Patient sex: F
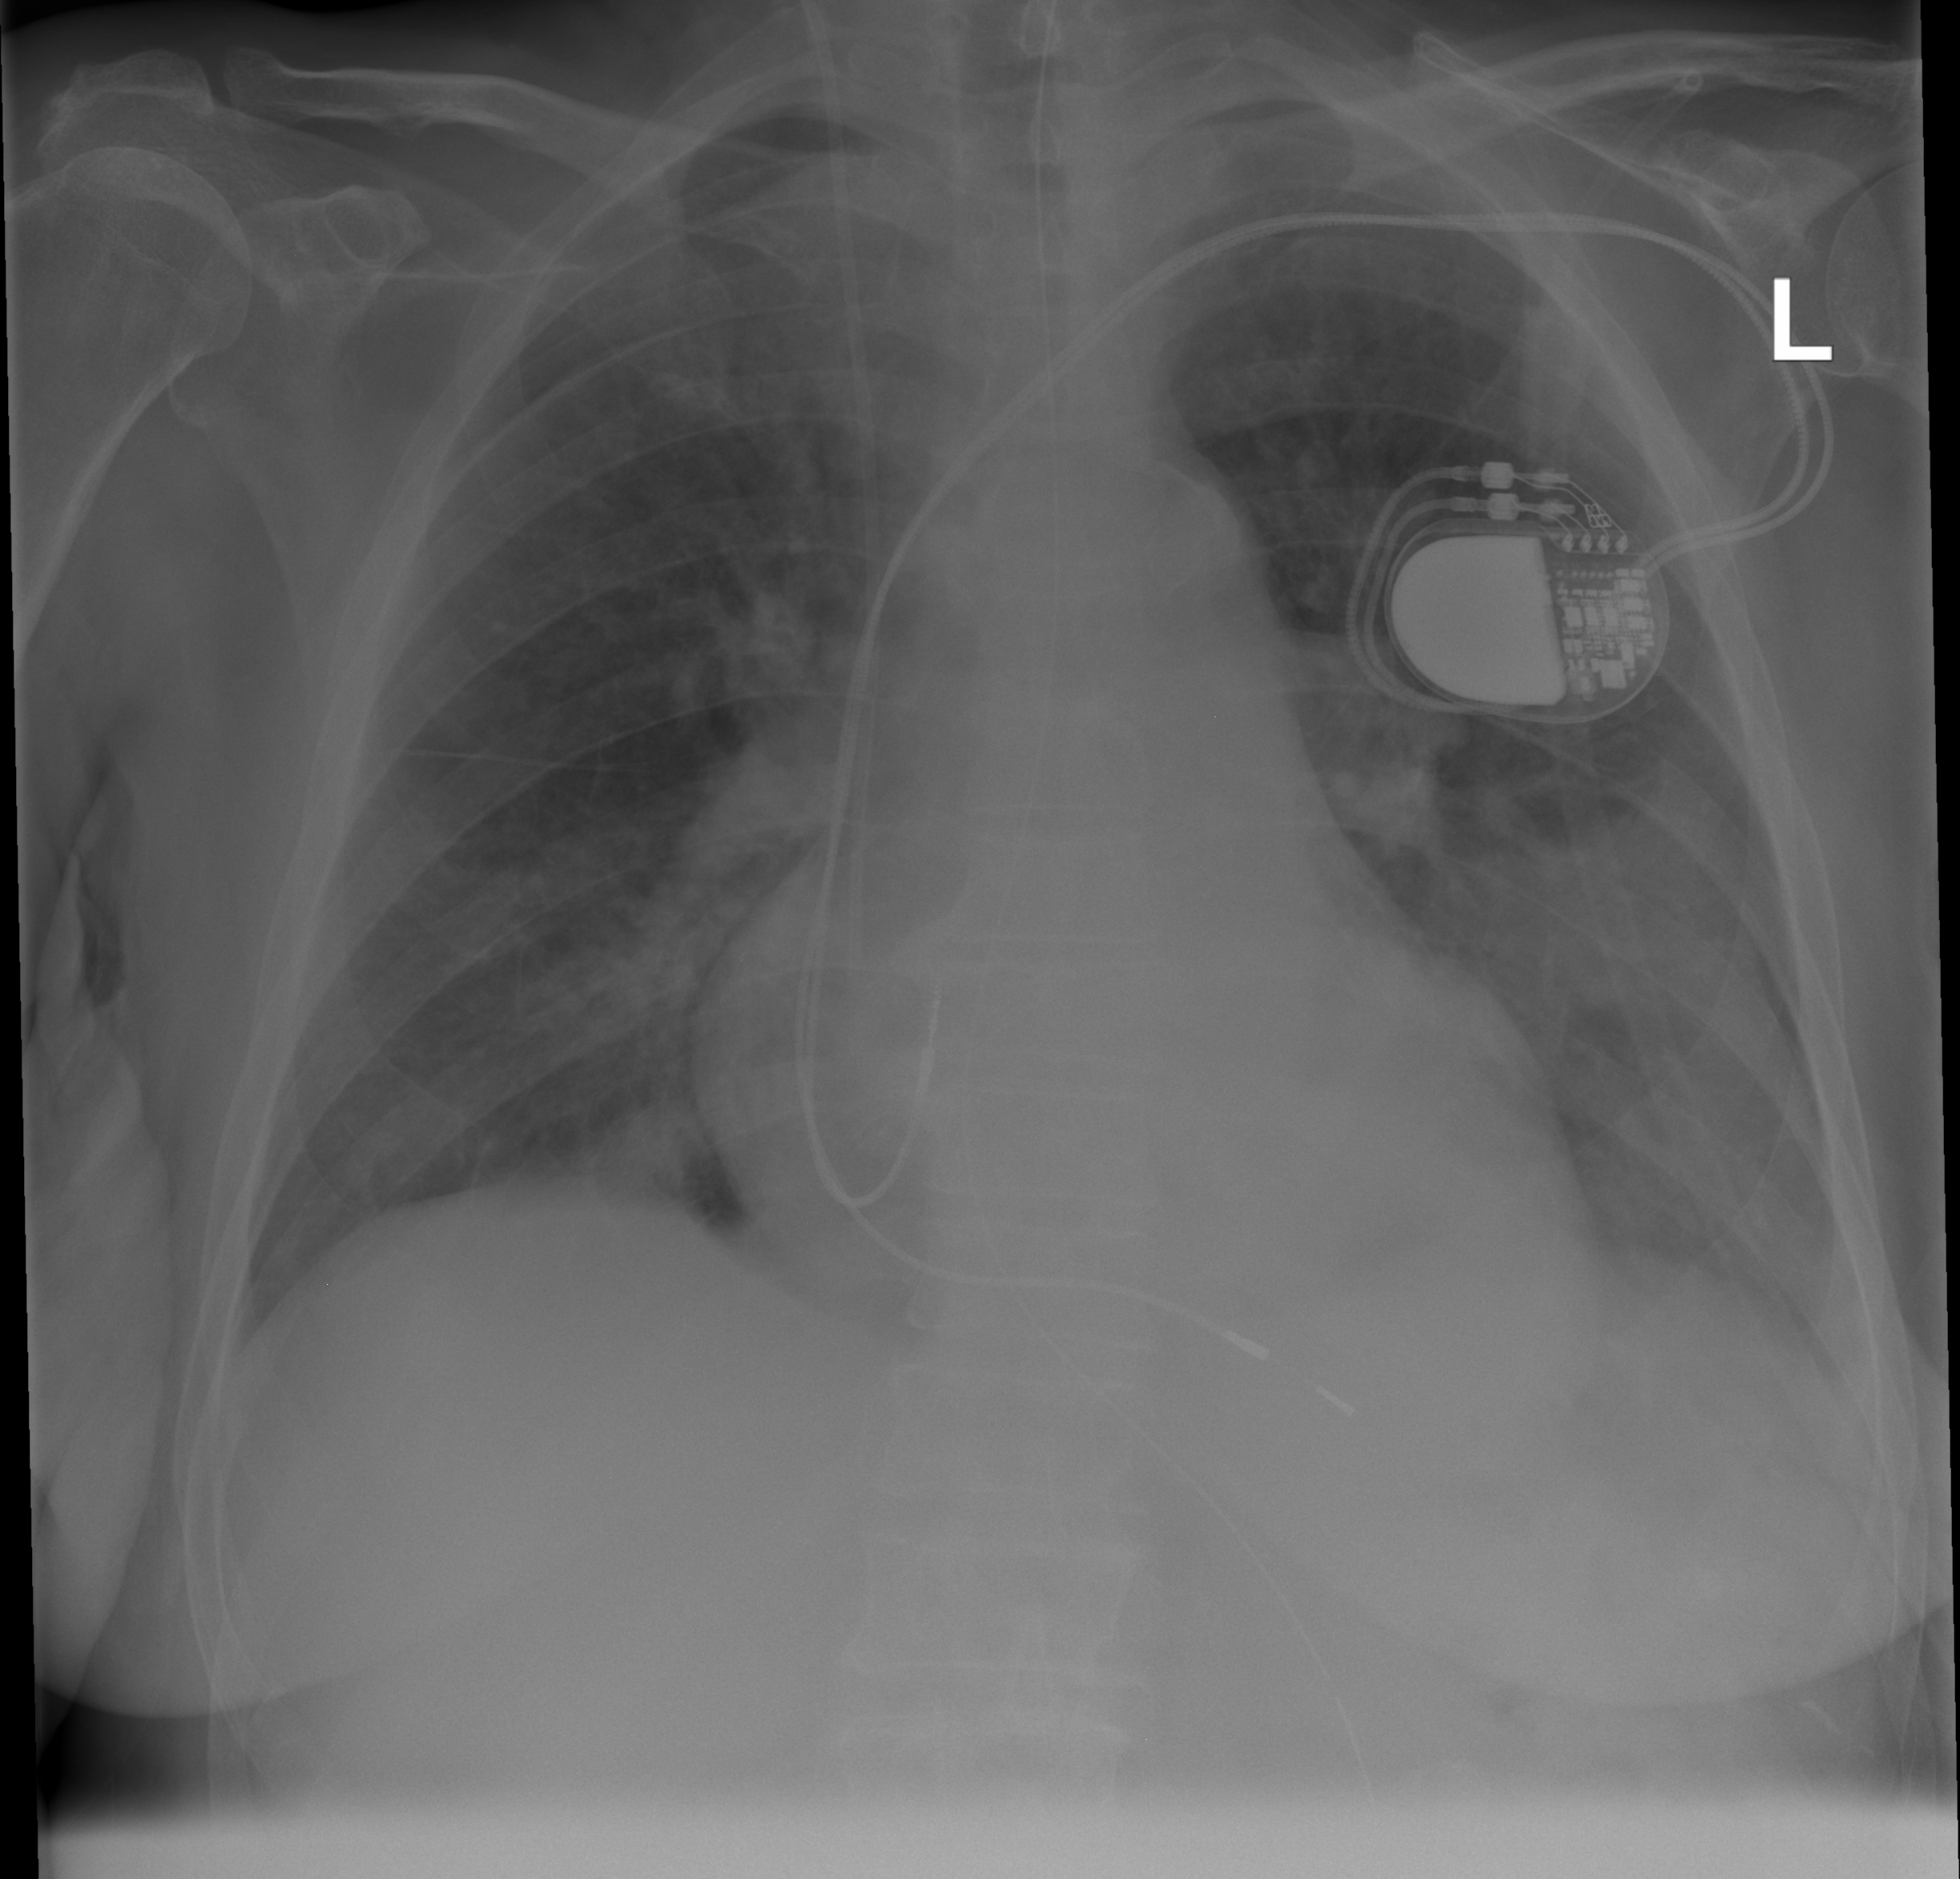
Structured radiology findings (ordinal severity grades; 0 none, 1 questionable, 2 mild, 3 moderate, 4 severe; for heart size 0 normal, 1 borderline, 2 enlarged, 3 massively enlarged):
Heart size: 2
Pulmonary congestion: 2
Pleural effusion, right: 0
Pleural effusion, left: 2
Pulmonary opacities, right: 0
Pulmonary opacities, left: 3
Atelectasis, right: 0
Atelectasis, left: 2